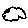
Label: cloud